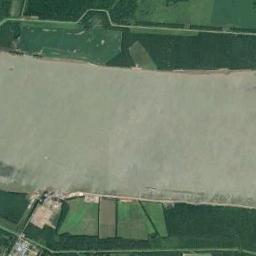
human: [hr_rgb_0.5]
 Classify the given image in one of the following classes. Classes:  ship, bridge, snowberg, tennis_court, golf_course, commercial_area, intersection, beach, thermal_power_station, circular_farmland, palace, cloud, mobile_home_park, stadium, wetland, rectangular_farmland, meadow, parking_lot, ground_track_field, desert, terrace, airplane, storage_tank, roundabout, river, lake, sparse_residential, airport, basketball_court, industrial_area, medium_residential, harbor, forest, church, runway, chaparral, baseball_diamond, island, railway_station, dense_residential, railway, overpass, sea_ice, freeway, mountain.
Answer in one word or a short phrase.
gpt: river